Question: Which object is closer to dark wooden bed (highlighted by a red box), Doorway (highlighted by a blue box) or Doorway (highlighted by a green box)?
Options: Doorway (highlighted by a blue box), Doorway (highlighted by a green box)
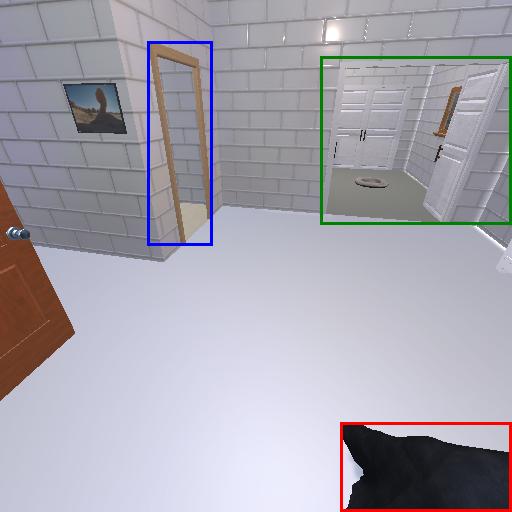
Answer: Doorway (highlighted by a blue box)